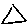
Label: triangle